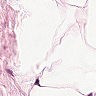
Metastatic tissue present: no